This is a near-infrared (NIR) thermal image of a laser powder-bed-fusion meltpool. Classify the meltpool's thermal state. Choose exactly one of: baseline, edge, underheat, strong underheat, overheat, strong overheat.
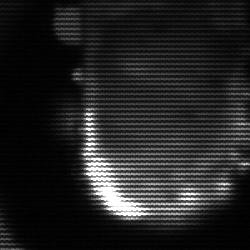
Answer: baseline